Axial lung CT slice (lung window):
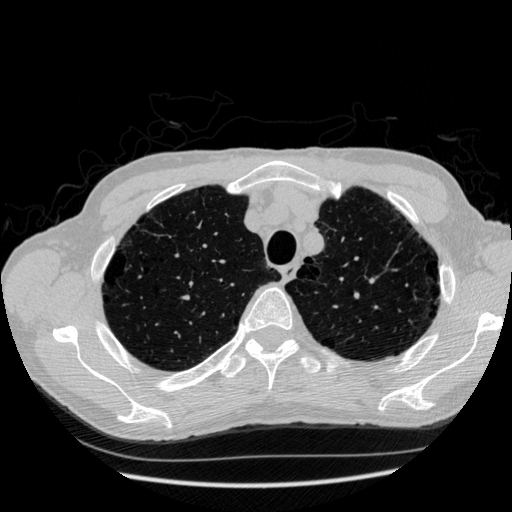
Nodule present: no